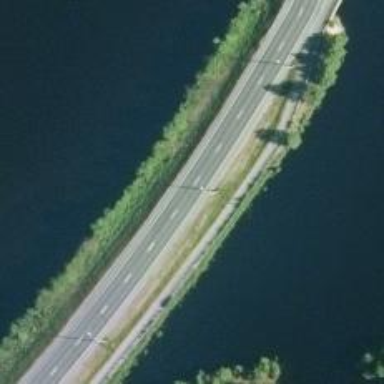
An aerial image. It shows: Asphalt trunk highway.